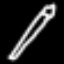
Label: pencil